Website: apple
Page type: customer-info-address
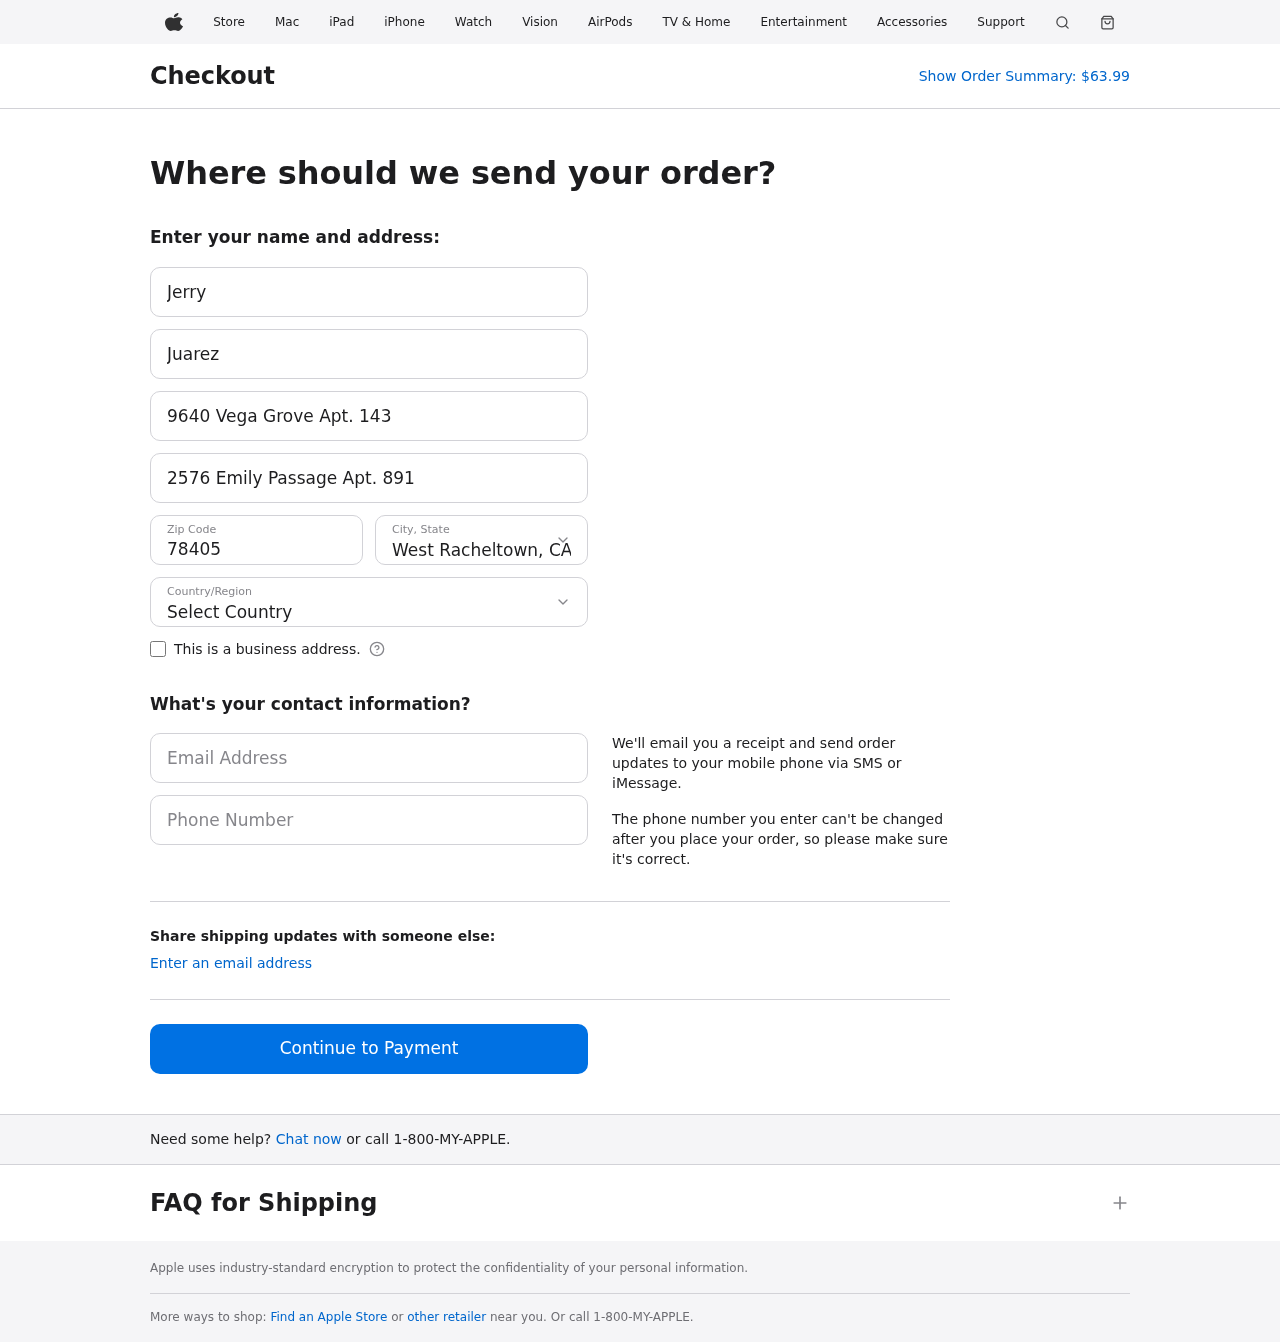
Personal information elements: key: PII_CITY_STATE
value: West Racheltown, CA
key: PII_COUNTRY
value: United States
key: PII_EMAIL
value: jerry.juarez@hotmail.com
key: PII_FIRSTNAME
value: Jerry
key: PII_LASTNAME
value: Juarez
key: PII_PHONE
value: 4986685216
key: PII_POSTCODE
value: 78405
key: PII_STREET
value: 9640 Vega Grove Apt. 143
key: PII_STREET2
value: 2576 Emily Passage Apt. 891
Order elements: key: ORDER_TOTAL
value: $63.99